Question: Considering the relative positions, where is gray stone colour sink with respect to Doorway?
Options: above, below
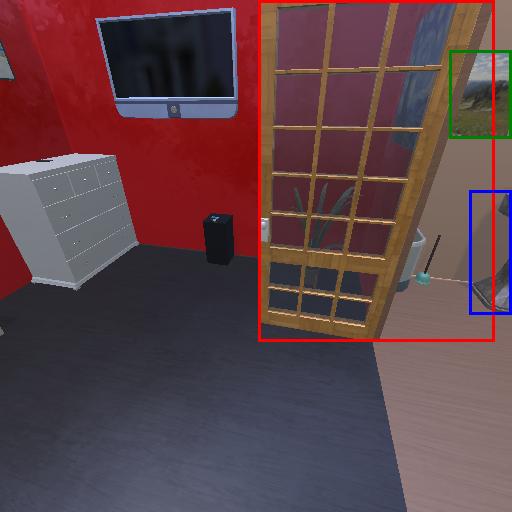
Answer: above